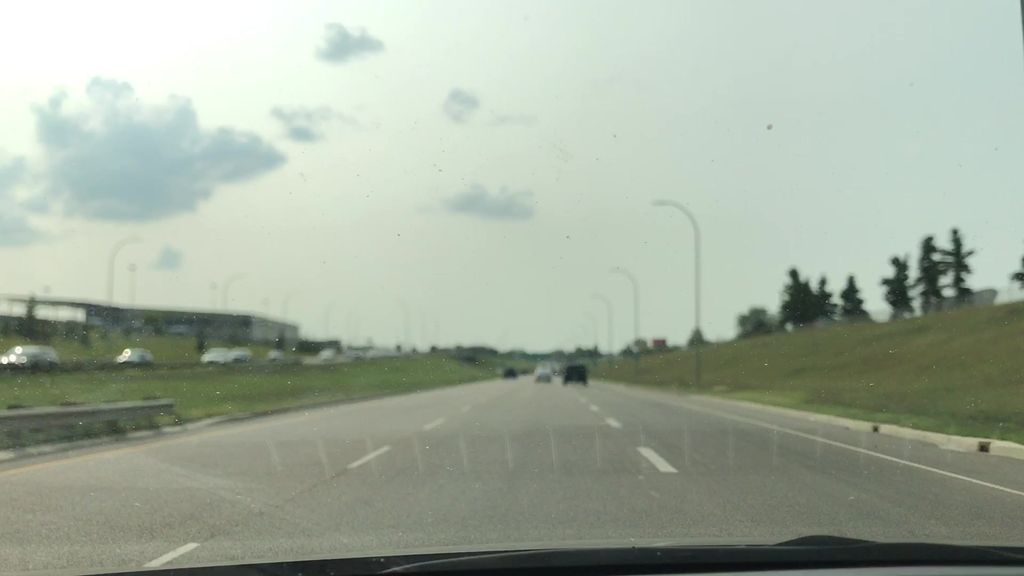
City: edmonton